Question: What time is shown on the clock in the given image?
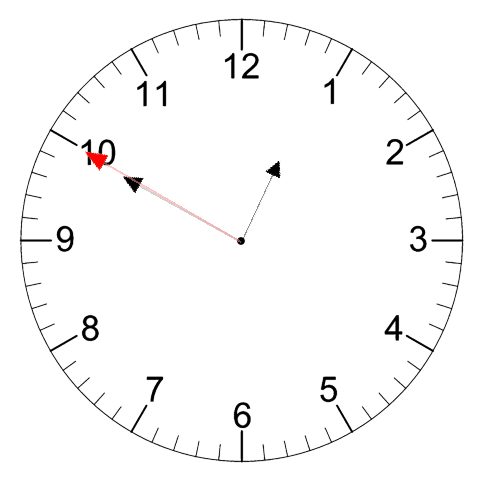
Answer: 12:49:50